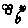
Label: flower